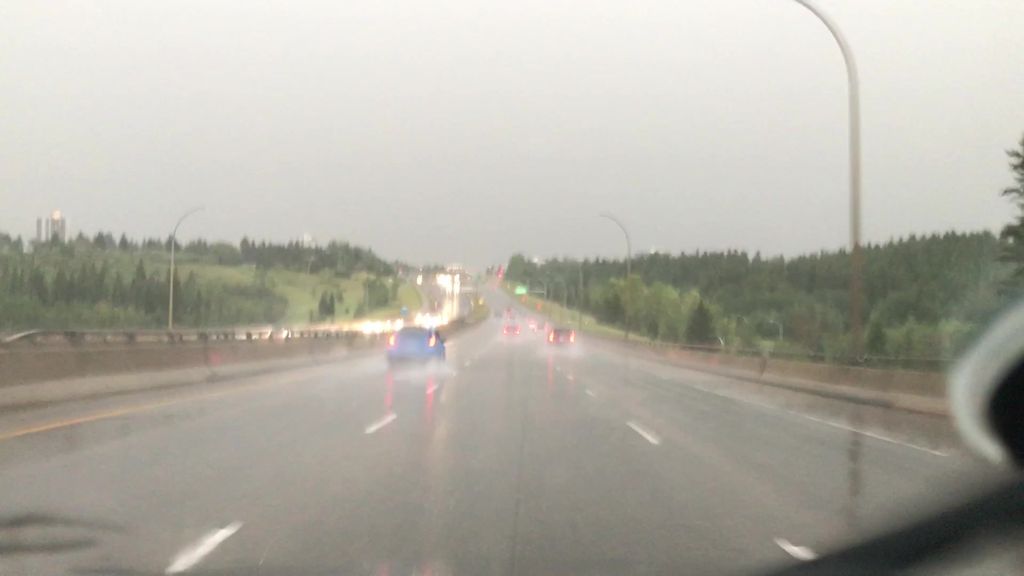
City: edmonton